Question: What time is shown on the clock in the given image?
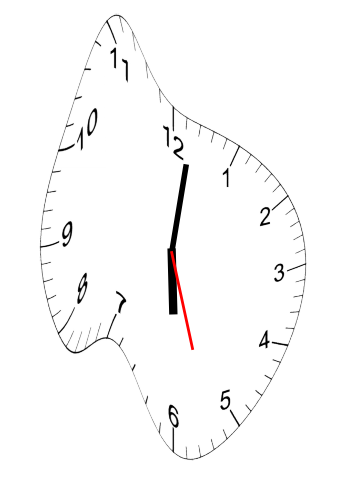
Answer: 06:01:27